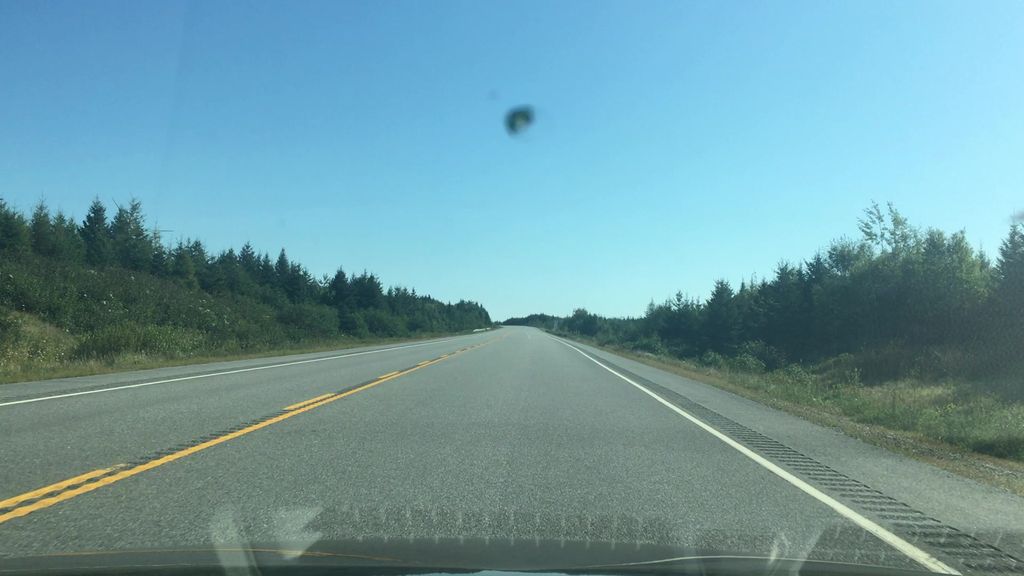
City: halifax